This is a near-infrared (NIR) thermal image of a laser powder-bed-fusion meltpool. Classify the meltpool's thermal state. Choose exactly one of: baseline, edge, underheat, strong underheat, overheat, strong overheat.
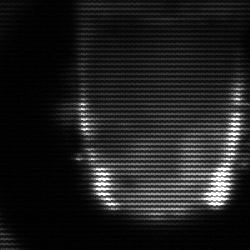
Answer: baseline